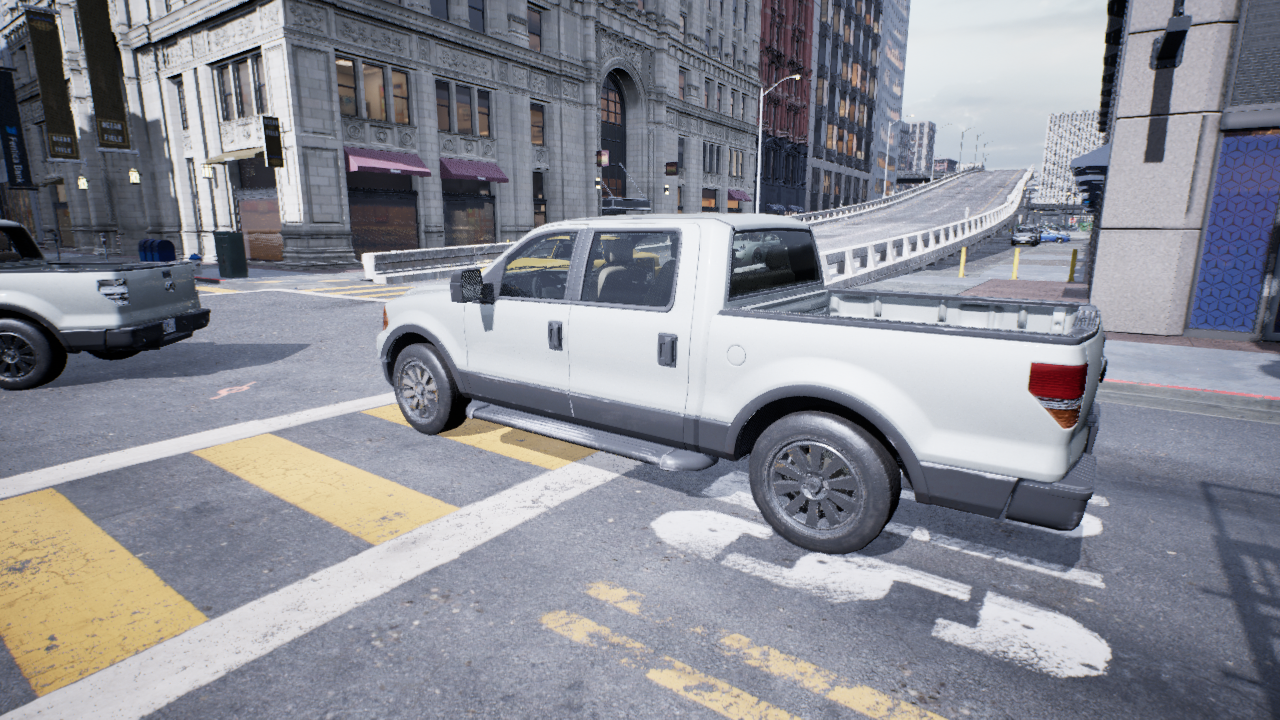
Venue: residential
Lighting: overcast
Vehicle rig: pickup